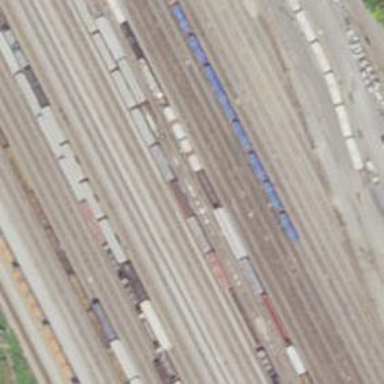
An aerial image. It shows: Railway yard used for manifest and maintenance purposes.